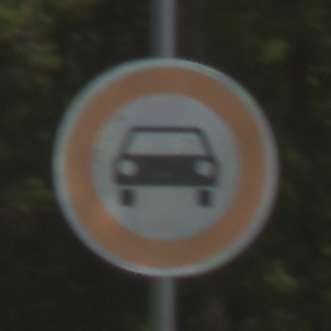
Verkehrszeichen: VerbotKraftwagen
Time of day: MorningAfternoon
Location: Outdoor (Suburban)
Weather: Clear
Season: NotSpecified
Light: Natural